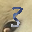
Label: 3